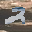
Label: 2